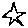
Label: star